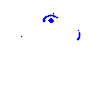
Particle: pion